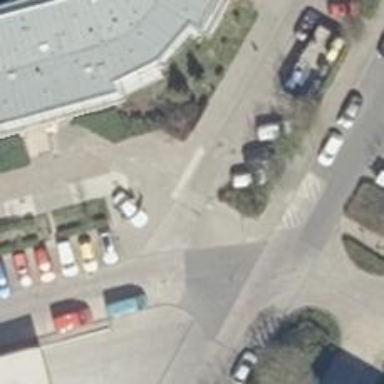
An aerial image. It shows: Concrete footway.